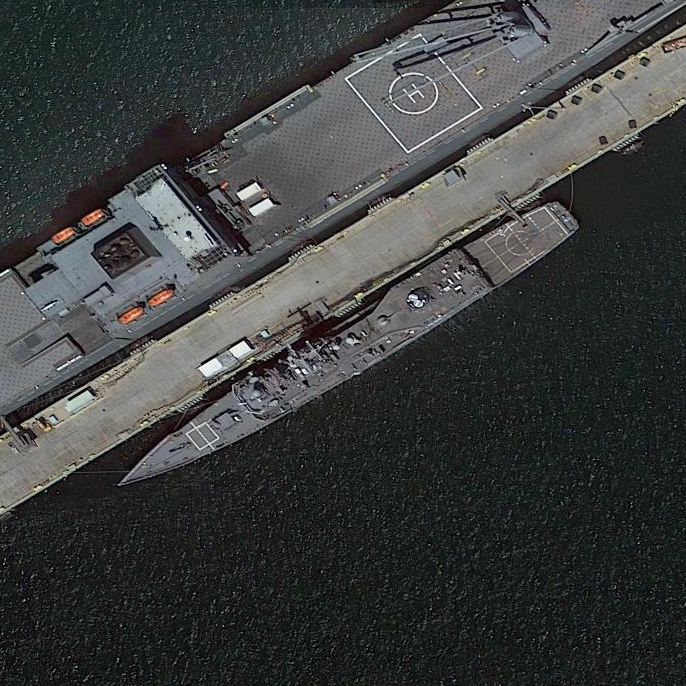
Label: cruiser